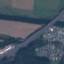
Label: Highway